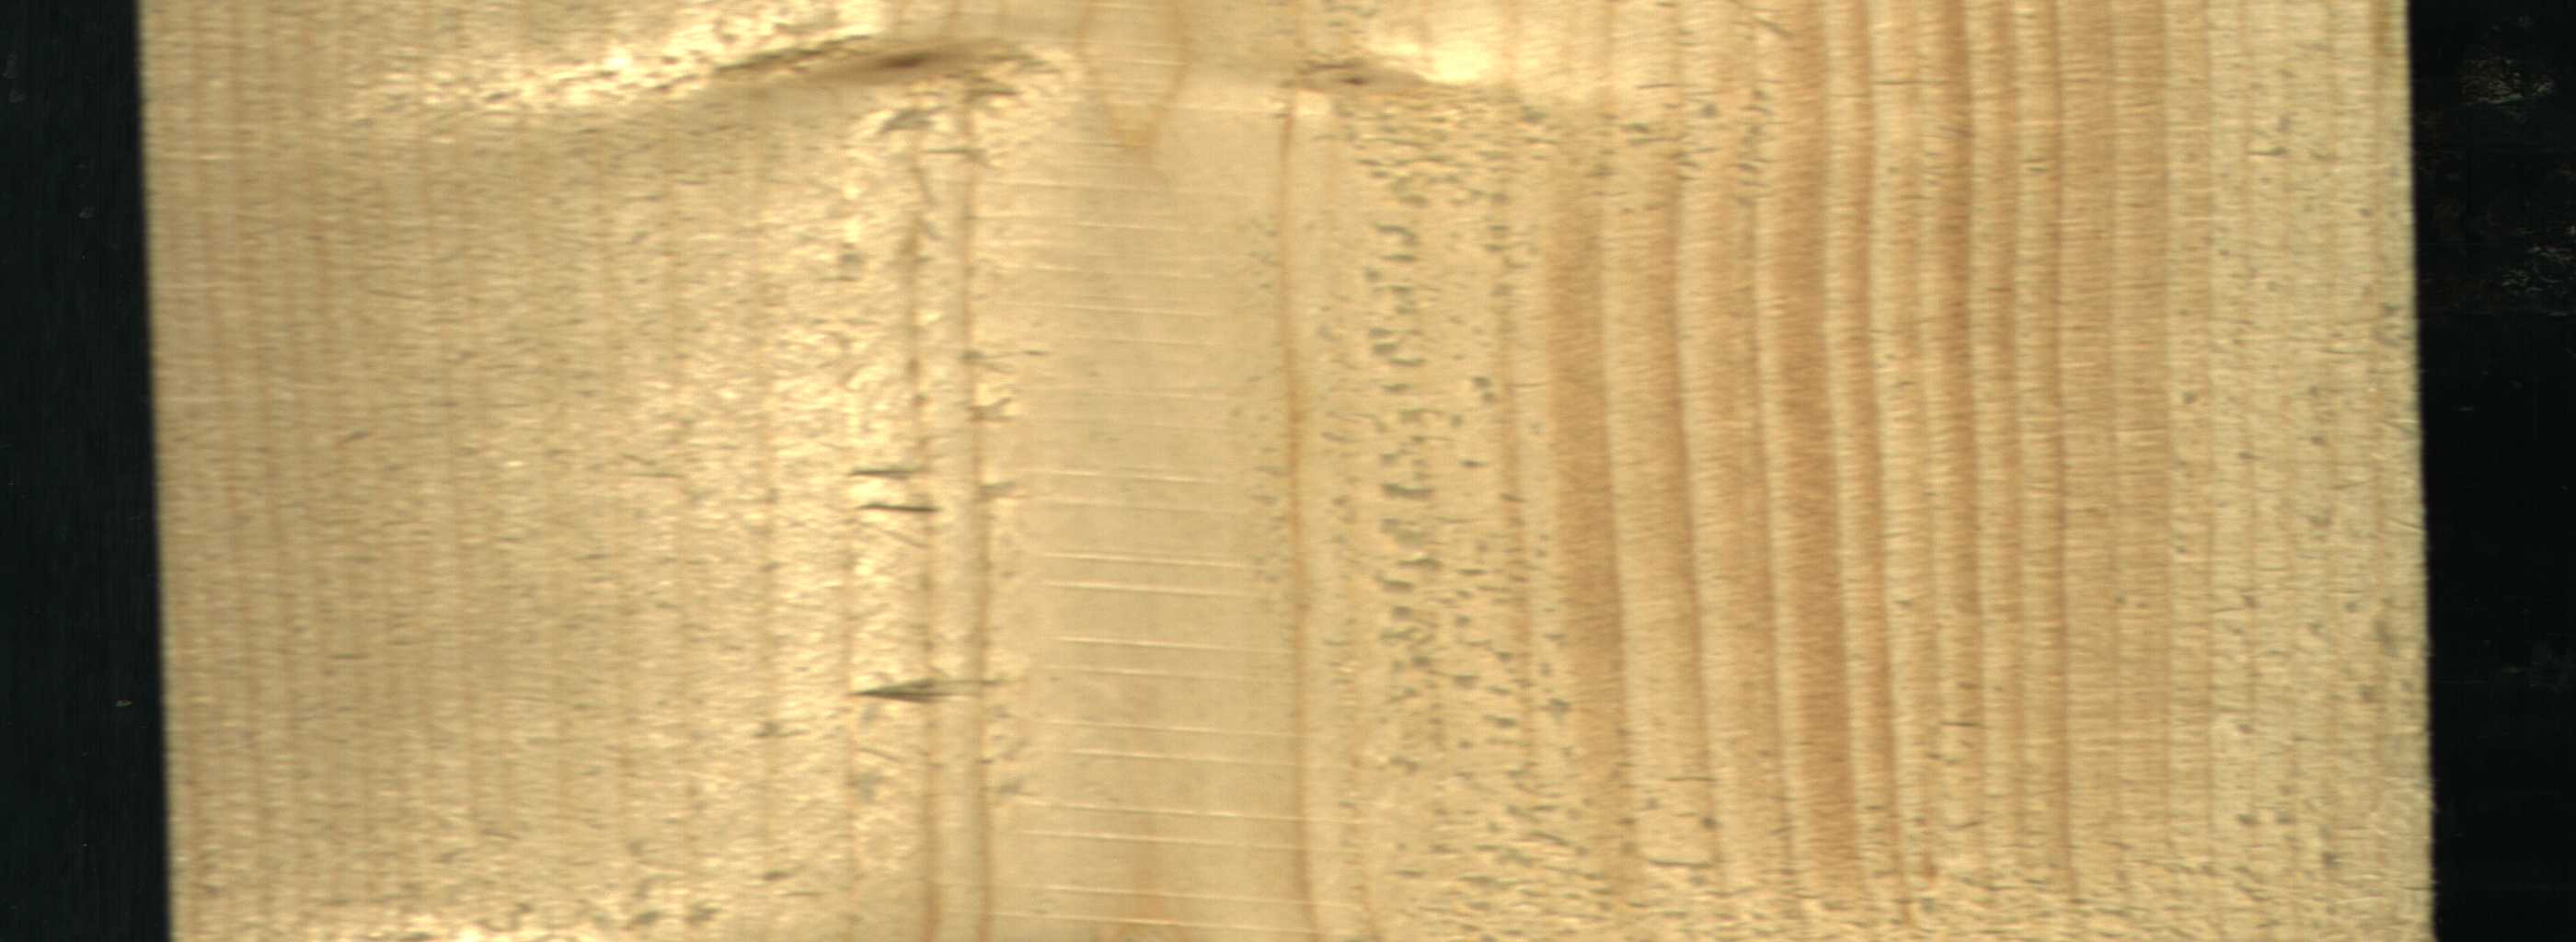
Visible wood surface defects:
Live_Knot
Live_Knot